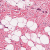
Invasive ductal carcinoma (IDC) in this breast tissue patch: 0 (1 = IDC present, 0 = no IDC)